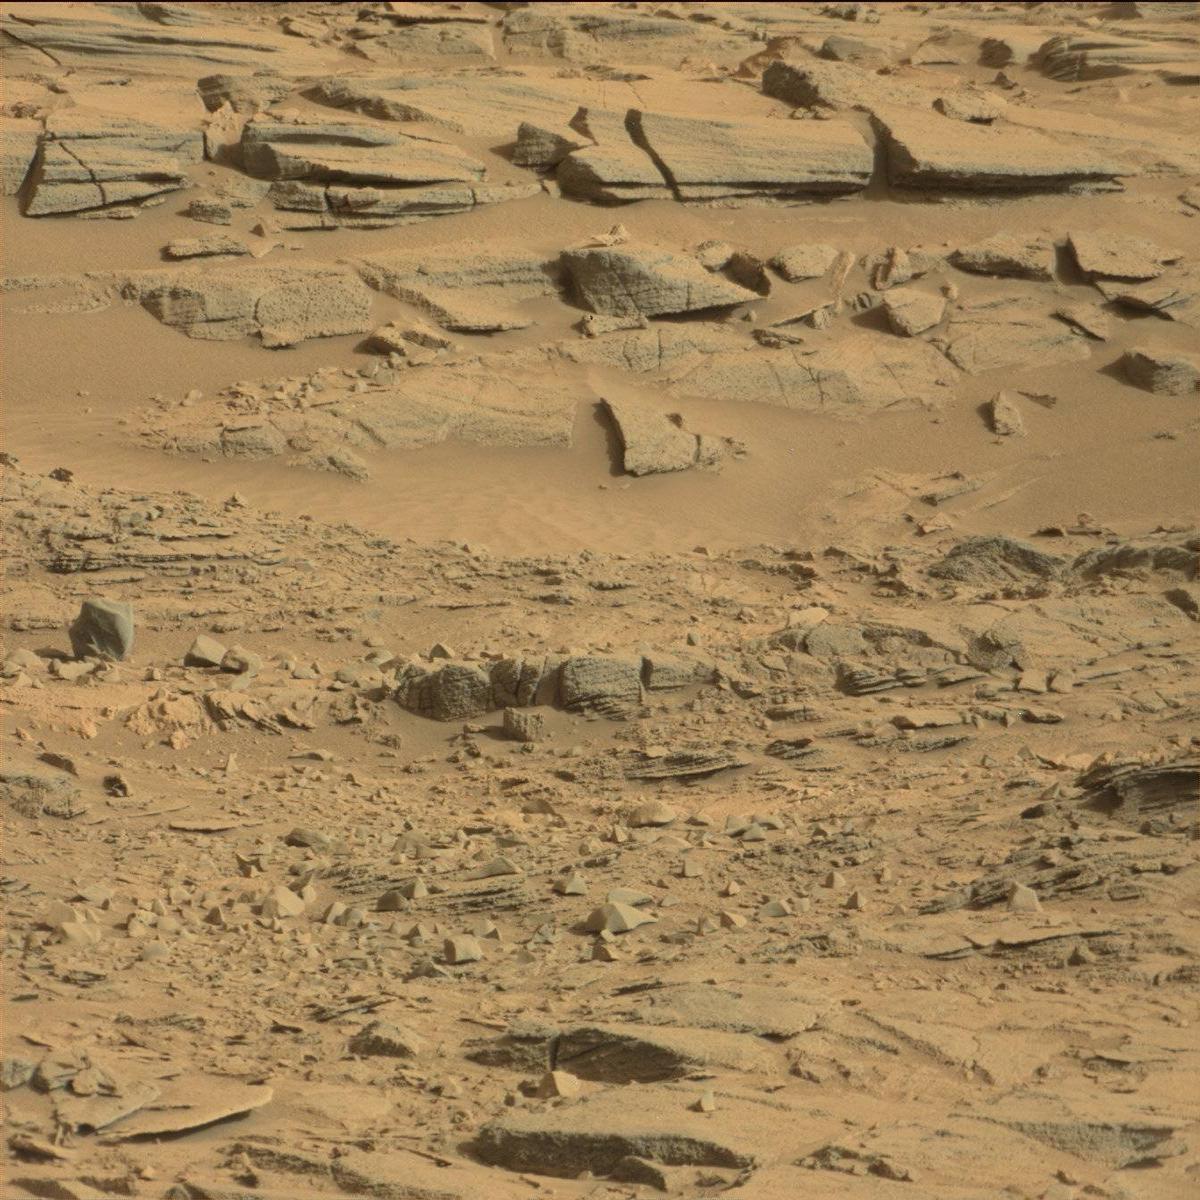
Terrain classes present: Bedrock, Sand / Soil